Question: I am using the mousewheel in my DotNet application, which I have done by following:
<URL>
But on my application it would be great to also use the existing hardware mouse wheel too. But how can I detect when this is used in .Net?
I am using <URL>.

Regards
-
Override the WinProc to catch the mouse wheel event.
'''
MustInherit Class Win32Messages
Public Const WM_MOUSEHWHEEL As Integer = &H20e
'discovered via Spy++
End Class
Protected Overrides Sub WndProc(ByRef m As Message)
MyBase.WndProc(m)
If m.HWnd <> Me.Handle Then
Return
End If
Select Case m.Msg
Case Win32Messages.WM_MOUSEHWHEEL
FireMouseHWheel(m.WParam, m.LParam)
m.Result = DirectCast(1, IntPtr)
Exit Select
Case Else
Exit Select
End Select
End Sub
'''
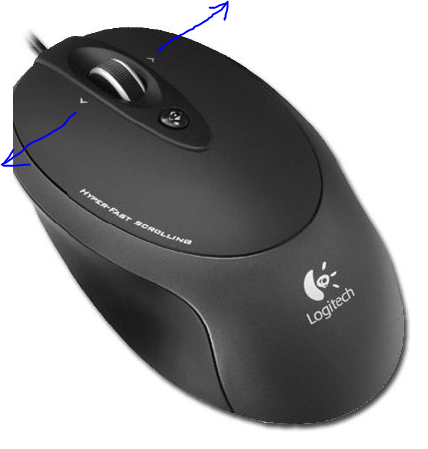
Answer: This <URL> shows how you can add support to a WinForms application.